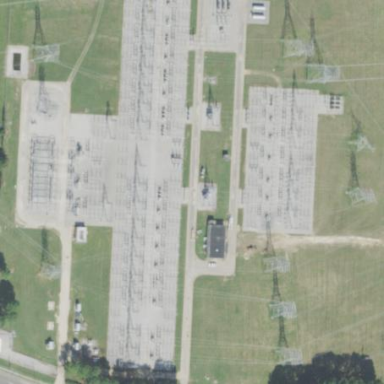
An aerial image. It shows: Outdoor transmission substation.